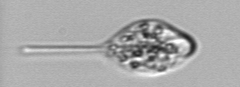
Label: Amoeba